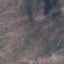
Land use / land cover class: HerbaceousVegetation